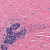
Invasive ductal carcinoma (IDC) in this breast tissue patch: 0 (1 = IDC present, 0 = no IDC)